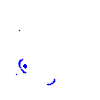
Particle: proton